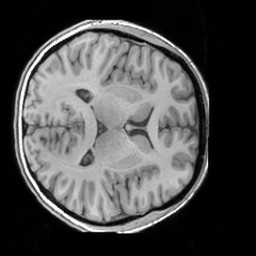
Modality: T1w
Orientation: axial
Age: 33
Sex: female
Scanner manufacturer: siemens
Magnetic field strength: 3 T
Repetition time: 1.63 s
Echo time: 0.00311 s